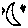
Label: moon